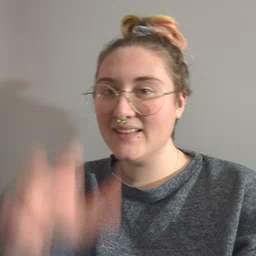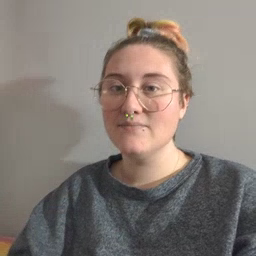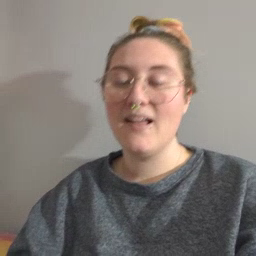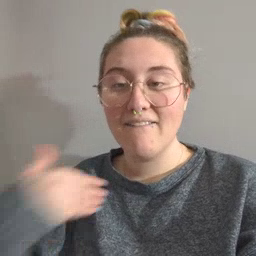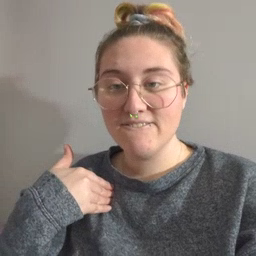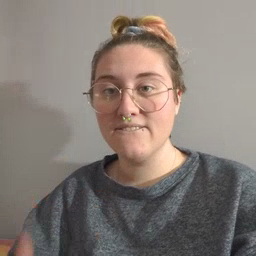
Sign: have